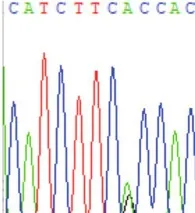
T74A) (C).
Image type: pathology (immunostaining)